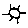
Label: sun